Question: I'm trying to draw a simple square using canvas in android. The canvas is spread through the whole screen.
My code is -
'''
canvas.drawRect(200, 200, 700, 700, paint);
'''
(It's hard coded for testings)
but the result does not look like a square at all (the height seems to be larger than the width).
Is my logic wrong?
Here's a screenshot of the result.

Thanks!
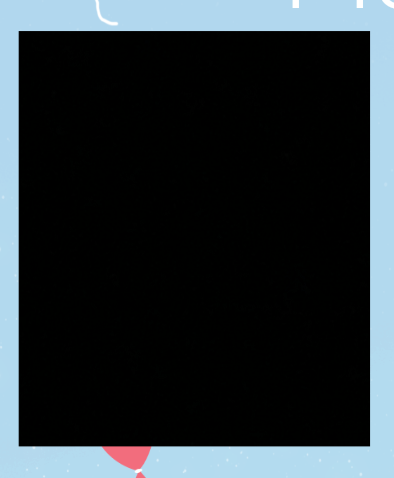
Answer: Are you using a device with different dpi in horizontal and vertical direction? If so, you would need to consider this difference for a perfect square.
You can get the dpi for both directions with the DisplayMetrics (<URL>.
for a square with 100px on each side, with 200dpi horizontally (xdpi) and 100dpi vertically (ydpi), you would need to draw a rectangle 100px wide and (100 * (100/200)) = 50px high.